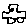
Label: car